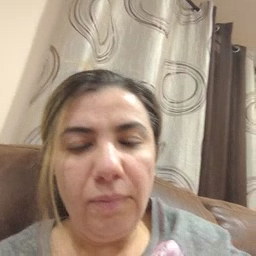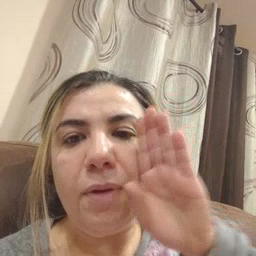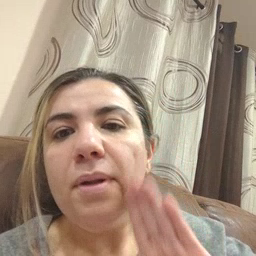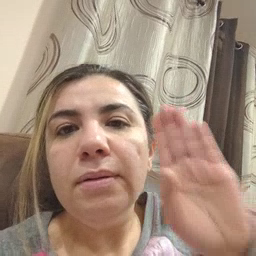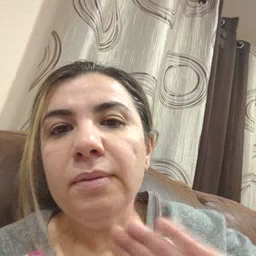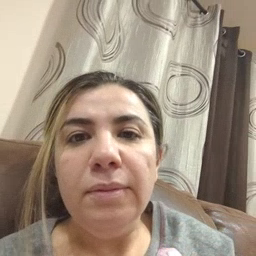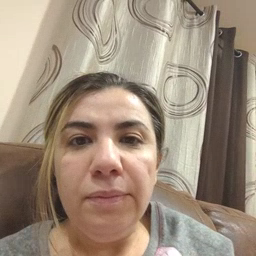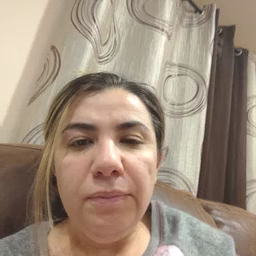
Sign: brown